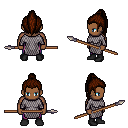
a pixel art fantasy rpg character, male body template, human, dark skin, chain mail, magenta pants, brown long topknot hairstyle, black shoes, spear, four views (front, back, left, right), 2x2 character sprite sheet, small pixel art, hard edges, no anti-aliasing